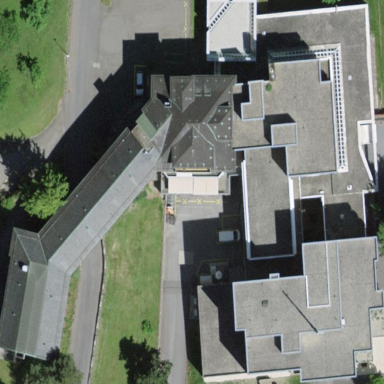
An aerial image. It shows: Hospital building.